Question: I am looking to create the next effect for my next website:
1. I have 3 DIVs with some text content in the left column.
2. I have an image in a div in the right column.
3. Image in the right div have 3 different independent image parts, each separate part has to be highlighted when I hover over one of the divs (related to that particular image part) in the column on the left. The DIV I am hovering over has to be highlighted as well on hover.
4. I also want the same effect only this time when I hover over any of those image parts in DIV on in the right column. I want it to highlight the related div, as well as highlight image part itself.
I know it all might sound really confusing, so I made a picture hopefully explaining my project visually. (check the attached image).
Now I am not sure if this can be solely achieved with use of only CSS, or by combination of CSS and jQuery or smn.
If anyone ever encountered similar implementation, or knows where I can find a code example, or could direct me in the right direction, I would really appreciate it!!!

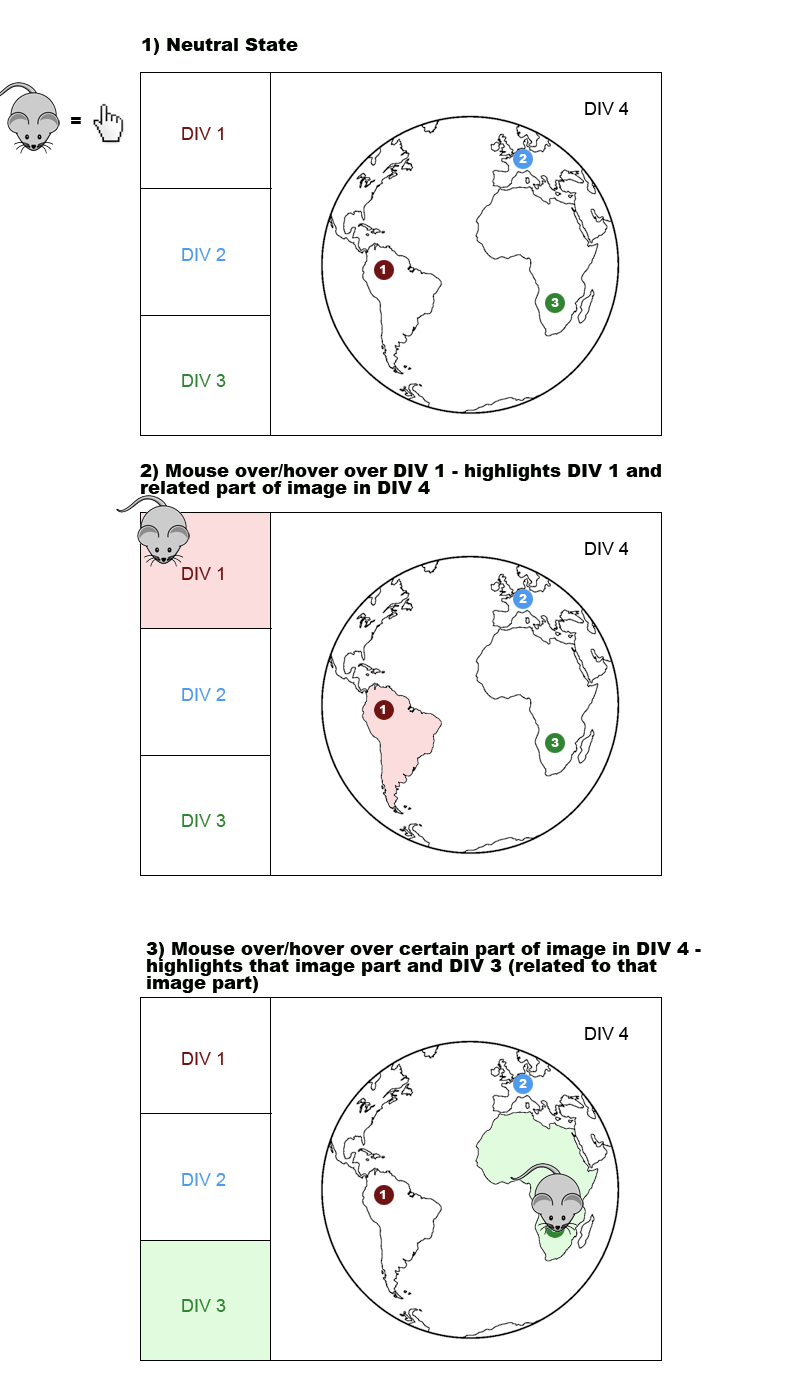
Answer: You could set up mouseover bindings on your continent image and its corresponding div on the left:
'''
$('.div1').mouseover(hoverOne);
$('.continent1').mouseover(hoverOne);
var hoverOne = function(){
//hightlight elements
}
//lather...rinse...repeat for the rest
'''